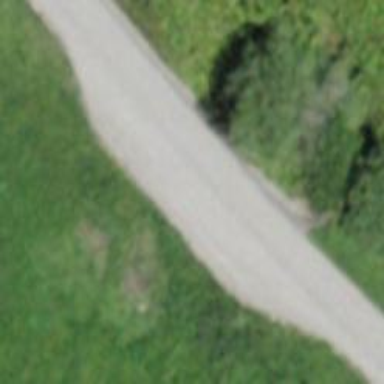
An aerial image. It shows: Unclassified road.